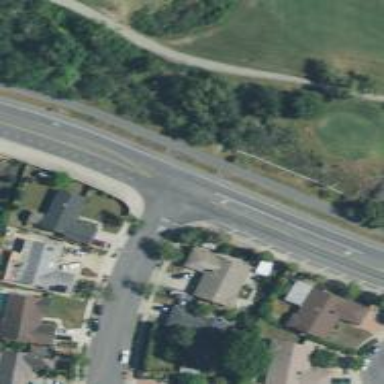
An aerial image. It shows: Unmarked crossing on footway.